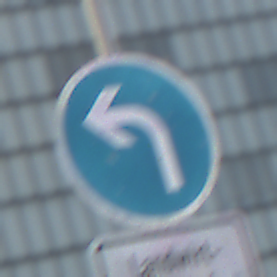
Verkehrszeichen: VorgeschriebeneFahrtrichtungLinks
Zusatzzeichen unten: BesondereFahrzeugeUndTransportgueter6
Umgebung: Outdoor, Urban
Tageszeit: SunriseSunset
Wetter: PartlyCloudy
Licht: Natural
Jahreszeit: NotSpecified
Kontrast: LowContrast